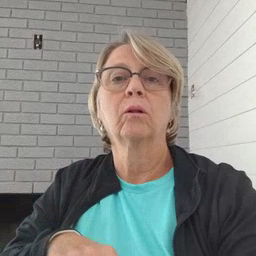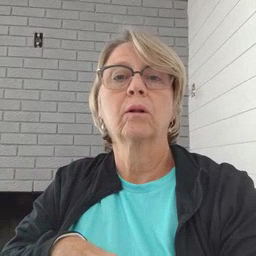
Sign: pencil